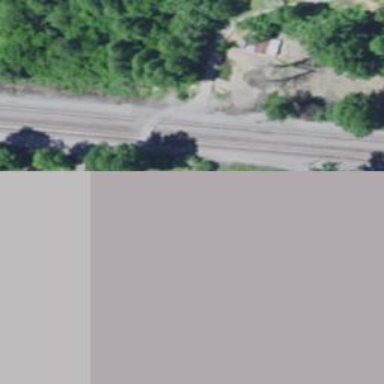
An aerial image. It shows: Railway level crossing.